Question: I would like to know if it is possible to convert mp3 to wave using nAudio library but without saving converted file to disc (using for example MemoeryStream) ?
<URL>
Any examples?
I tried like this:
'''
byte[] fileStream = null;
MemoryStream ms2 = new MemoryStream();
using (WaveStream waveStream = WaveFormatConversionStream.CreatePcmStream(newMp3FileReader(filePath)))
using (WaveFileWriter waveFileWriter = new WaveFileWriter(ms2,waveStream.WaveFormat))
{
byte[] bytes3 = new byte[waveStream.Length];
waveStream.Position = 0;
waveStream.Read(bytes3, 0, (int)waveStream.Length);
waveFileWriter.Write(bytes3, 0, bytes3.Length);
fileStream = bytes3;
return fileStream;
}
'''
When I saved file from byte array it is damaged.
Screen:

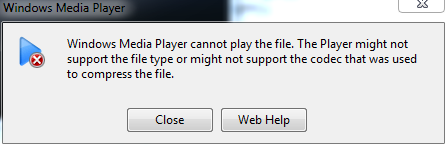
Answer: The simplest way to do it is to pass a MemoryStream instance to WaveFileWriter constructor, then write all the samples to the writer... For the decoding side you can use the Mp3FileReader...
Good luck!